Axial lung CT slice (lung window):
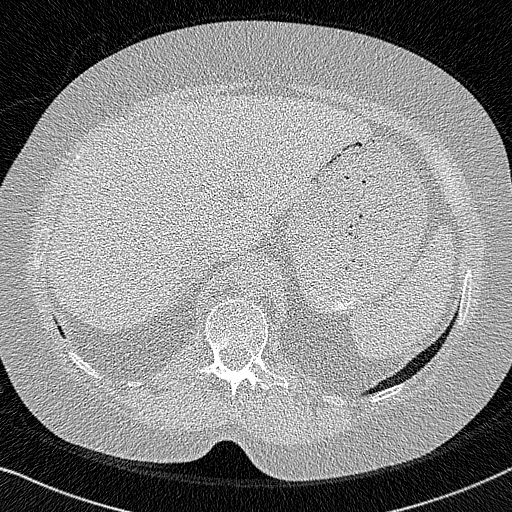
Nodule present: no